Interaction volume radius: 5 \u00c5
Interaction volume height: 10 \u00c5
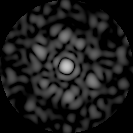
Disorder parameter: 0.8243